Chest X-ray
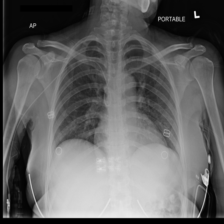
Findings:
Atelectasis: negative
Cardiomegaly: negative
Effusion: negative
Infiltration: negative
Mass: negative
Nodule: negative
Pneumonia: negative
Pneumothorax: negative
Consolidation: negative
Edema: negative
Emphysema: negative
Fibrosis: negative
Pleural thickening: negative
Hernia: negative